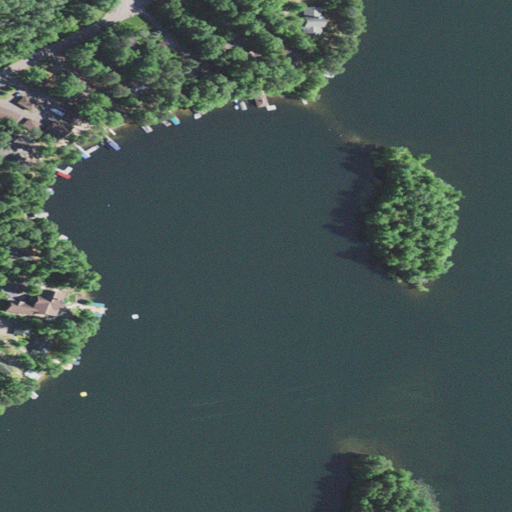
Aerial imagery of island in Wisconsin named Kline Island containing open water, woody wetlands, open development, mixed forest, herbaceous wetlands, low intensity development, medium intensity development, and shrub